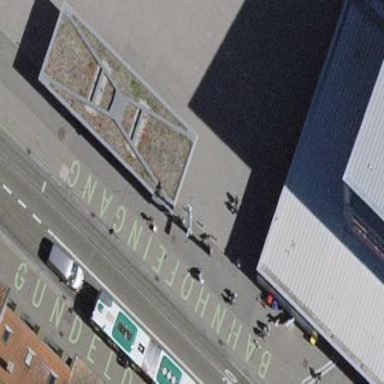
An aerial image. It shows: Tram platform with shelter. This is public transport platform for trams.